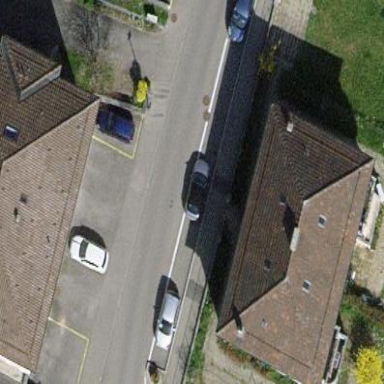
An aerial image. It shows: Detached building with hipped roof shape.